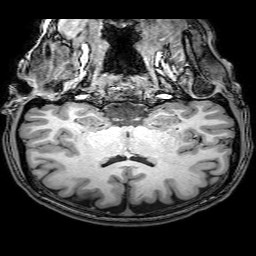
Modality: T1w
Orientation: sagittal
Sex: female
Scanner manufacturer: philips
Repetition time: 0.008155 s
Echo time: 0.00376 s